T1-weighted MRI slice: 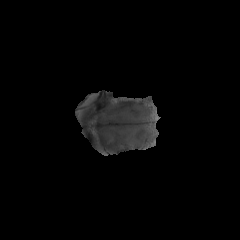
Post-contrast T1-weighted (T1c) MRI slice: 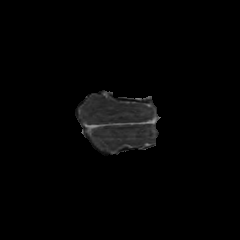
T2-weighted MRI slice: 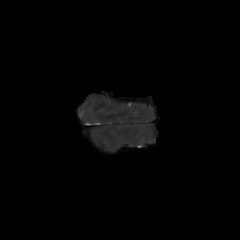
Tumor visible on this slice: no